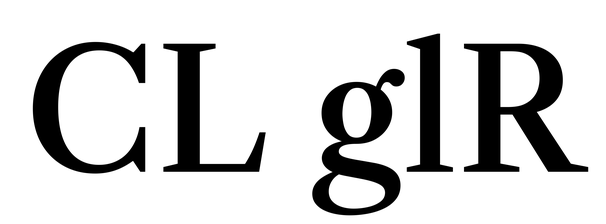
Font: LibreCaslonText_Medium